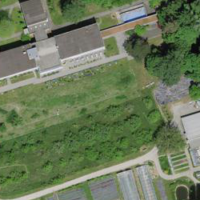
EUNIS habitat code: 52
Species observed at this site:
Cepaea nemoralis
Prunella vulgaris
Veronica persica